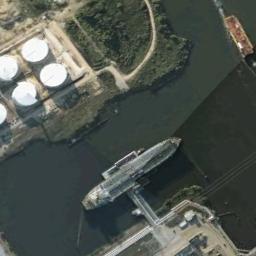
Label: ship